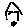
Label: house